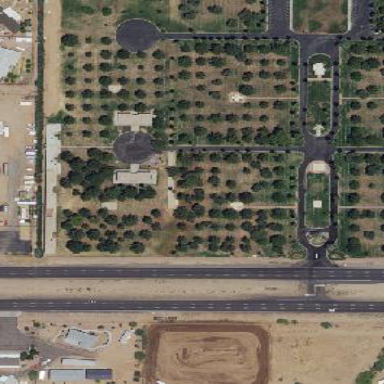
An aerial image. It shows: Sector within cemetery.